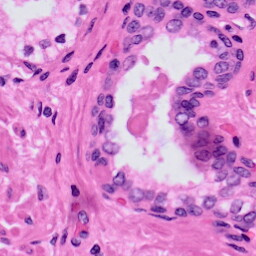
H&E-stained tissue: Prostate